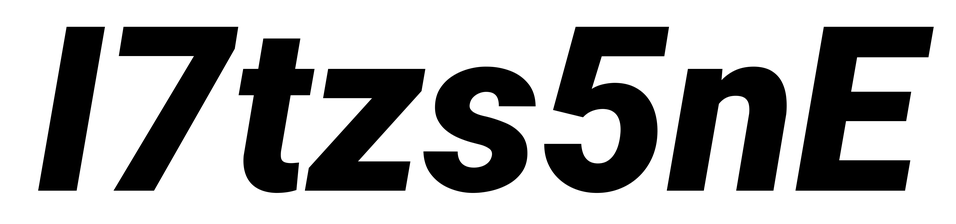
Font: Roboto-Italic_Black_Italic